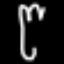
Label: fork